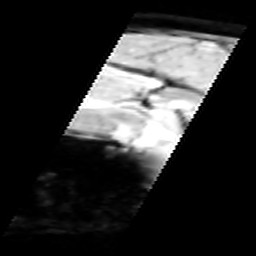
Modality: inplaneT2
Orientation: sagittal
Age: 24
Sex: female